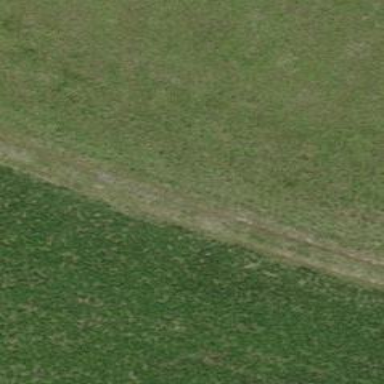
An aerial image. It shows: Grassy track with grade5 tracktype.